Question: In a GWTP app I have a TabLayoutPanel nested within another TabLayoutPanel. I'm using UiBinder for each Presenter/View.
I've not included the UiBinder lines here (apologies) but I'm struggling to see why nesting TabLayoutPanel adds an extra orange thin unlabeled block of color (see image below) between the two tab rows. The top-level tabs that have a VerticalPanel rather than nested TabLayoutPanel lack the extra unlabeled orange block.
Have you come across this display before?
My MainView.ui.xml looks like this:
'''
<g:TabLayoutPanel barHeight="2" barUnit="EM">
<g:tab>
<g:header>Invite</g:header>
<g:VerticalPanel/>
</g:tab>
<g:tab>
<g:header>News</g:header>
<g:VerticalPanel/>
</g:tab>
<g:tab>
<g:header>Teams</g:header>
<g:TabLayoutPanel barHeight="2" barUnit="EM"/>
</g:tab>
</g:TabLayoutPanel>
'''
For that third tab, is it correct to nest another TabLayoutPanel after the <g:header>?
My nested TabLayoutPanel is straightforwardly defined with each tab of this format:
'''
<g:tab>
<g:header>All Teams</g:header>
<g:VerticalPanel/>
</g:tab>
'''
Google Developer Tools reveals that another DIV with class="gwt-TabLayoutPabelTab get-TabLayoutPanelTab-selected" is inserted between this top-level TabLayoutPanel and the nested TabLayoutPanel. This extra tab is nested within a DIV with class "gwt-TabLayoutPanelTabs".
These extra DIVs display an extra block between the two rows of tabs.

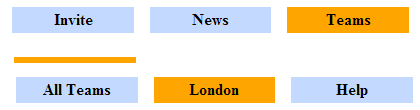
Answer: The spurious block is avoided when a VerticalPanel is used and the required nested TabLayoutPanel is placed within that Vertical Panel.
In MainView.ui.xml instead of:
'''
<g:tab>
<g:header>Teams</g:header>
<g:TabLayoutPanel barHeight="2" barUnit="EM"/>
</g:tab>
'''
use this:
'''
<g:tab>
<g:header>Teams</g:header>
<g:VerticalPanel/>
</g:tab>
'''
and then in the UiBinder file for Teams:
'''
<g:VerticalPanel>
<g:TabLayoutPanel ...>
<g:tab>
...
'''
By adding the "extra" VerticalPanel one prevents GWT from adding an extra "ghost" TabLayoutPanel.